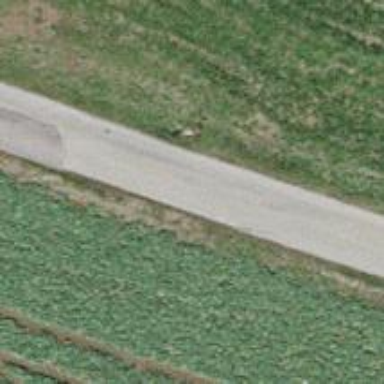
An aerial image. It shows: Residential road with asphalt surface. The road has high-quality track surface.